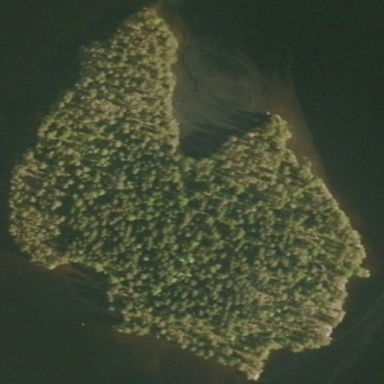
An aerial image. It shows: Image showing island.